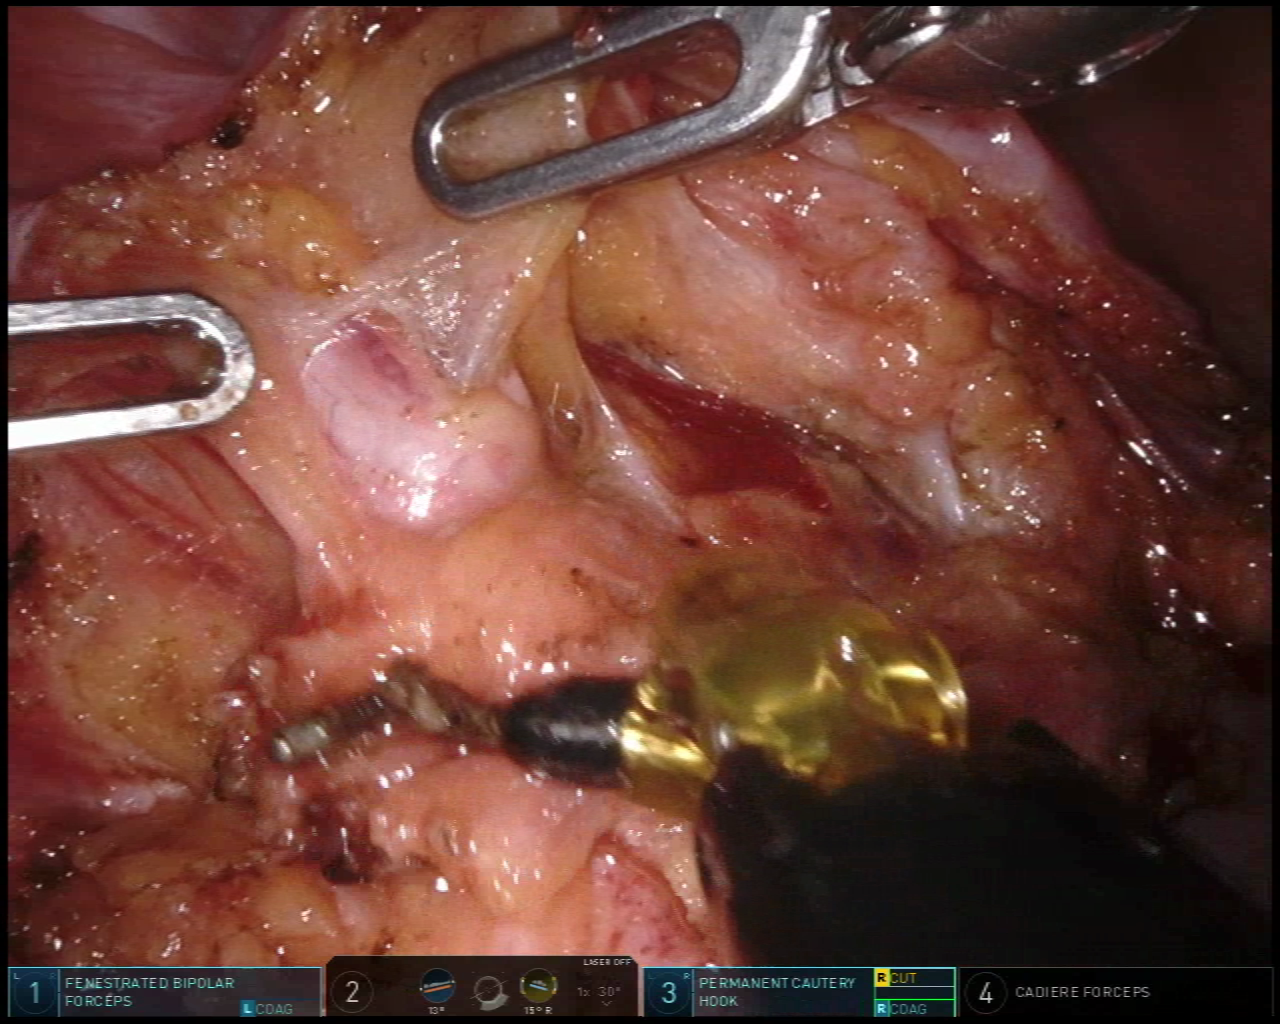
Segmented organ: ureter
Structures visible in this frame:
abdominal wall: yes
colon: no
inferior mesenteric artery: no
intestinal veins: no
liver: no
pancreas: no
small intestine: no
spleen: no
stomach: no
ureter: yes
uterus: no
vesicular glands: no